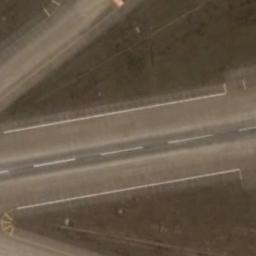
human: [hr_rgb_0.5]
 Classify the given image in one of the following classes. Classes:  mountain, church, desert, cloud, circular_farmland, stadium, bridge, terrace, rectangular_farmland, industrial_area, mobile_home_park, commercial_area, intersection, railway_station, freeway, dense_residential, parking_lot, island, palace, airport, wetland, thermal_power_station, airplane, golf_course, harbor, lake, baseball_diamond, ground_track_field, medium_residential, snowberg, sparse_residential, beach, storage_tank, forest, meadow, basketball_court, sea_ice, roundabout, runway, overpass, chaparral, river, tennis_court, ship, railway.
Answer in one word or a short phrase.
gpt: runway